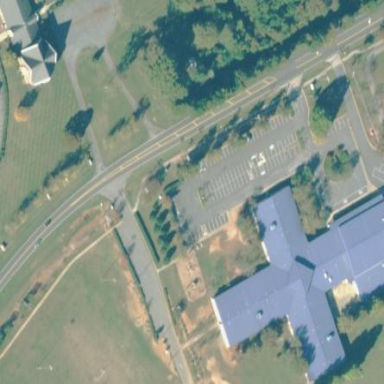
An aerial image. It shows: Kindergarten building.